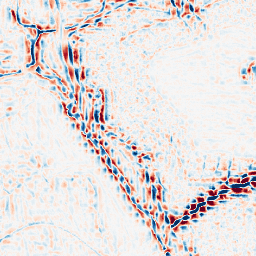
Category: wavelet
Decomposition family: wavelet_reverse_biorthogonal
Decomposition parameters: wavelet: rbio4.4
level: 3
Upsampling method: sinc_hamming
Upsampling parameters: scale: 4
kernel_size: 8
Upsampling scale: 4